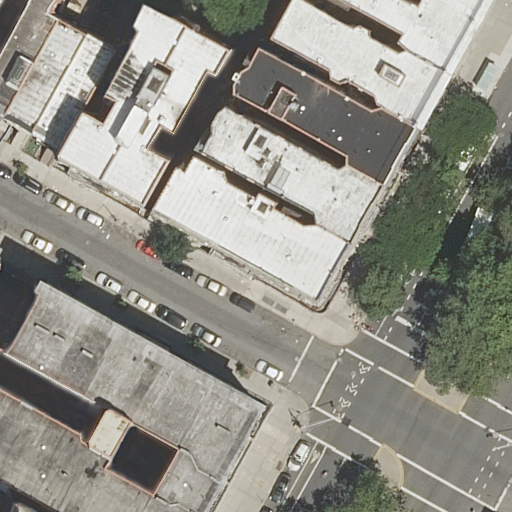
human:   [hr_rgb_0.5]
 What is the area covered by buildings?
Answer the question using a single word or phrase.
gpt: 4334m2

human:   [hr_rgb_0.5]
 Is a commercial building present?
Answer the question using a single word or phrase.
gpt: no

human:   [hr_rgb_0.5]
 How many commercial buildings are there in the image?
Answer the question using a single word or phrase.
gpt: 0

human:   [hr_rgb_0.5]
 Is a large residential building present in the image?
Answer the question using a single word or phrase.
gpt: yes

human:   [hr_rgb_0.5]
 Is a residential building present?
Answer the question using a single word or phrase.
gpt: yes

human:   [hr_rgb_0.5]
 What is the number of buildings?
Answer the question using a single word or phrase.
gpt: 11

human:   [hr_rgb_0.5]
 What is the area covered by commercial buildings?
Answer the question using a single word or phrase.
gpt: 0m2

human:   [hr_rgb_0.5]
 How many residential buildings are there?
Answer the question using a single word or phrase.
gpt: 11

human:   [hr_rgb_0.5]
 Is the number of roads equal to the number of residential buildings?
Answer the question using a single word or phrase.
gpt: no

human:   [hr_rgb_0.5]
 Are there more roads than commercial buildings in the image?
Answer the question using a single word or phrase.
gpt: yes

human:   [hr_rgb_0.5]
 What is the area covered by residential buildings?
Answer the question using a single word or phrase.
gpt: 4334m2

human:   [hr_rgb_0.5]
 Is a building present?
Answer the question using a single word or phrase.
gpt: yes

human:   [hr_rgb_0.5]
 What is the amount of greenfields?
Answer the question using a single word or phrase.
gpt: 0

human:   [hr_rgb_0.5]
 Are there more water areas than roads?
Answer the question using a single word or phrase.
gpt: no

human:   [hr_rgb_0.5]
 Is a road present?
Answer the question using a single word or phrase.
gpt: yes

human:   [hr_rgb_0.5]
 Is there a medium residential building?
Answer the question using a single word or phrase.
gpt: yes

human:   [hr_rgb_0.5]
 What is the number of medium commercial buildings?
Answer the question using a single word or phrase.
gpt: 0

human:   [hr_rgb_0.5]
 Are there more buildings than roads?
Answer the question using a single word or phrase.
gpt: yes

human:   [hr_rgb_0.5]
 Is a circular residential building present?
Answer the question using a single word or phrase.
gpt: no

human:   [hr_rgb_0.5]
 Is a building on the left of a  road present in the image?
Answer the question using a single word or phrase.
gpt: yes

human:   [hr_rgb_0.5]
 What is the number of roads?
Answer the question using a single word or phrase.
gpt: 3

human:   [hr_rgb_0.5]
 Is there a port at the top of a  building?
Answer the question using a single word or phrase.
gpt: no

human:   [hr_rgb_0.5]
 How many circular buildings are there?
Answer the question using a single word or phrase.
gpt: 0

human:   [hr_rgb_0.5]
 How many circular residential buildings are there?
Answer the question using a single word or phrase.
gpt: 0

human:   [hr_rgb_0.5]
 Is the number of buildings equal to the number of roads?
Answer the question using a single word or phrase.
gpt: no

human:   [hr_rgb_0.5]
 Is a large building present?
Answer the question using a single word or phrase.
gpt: yes

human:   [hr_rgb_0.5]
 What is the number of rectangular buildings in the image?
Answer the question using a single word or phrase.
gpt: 4

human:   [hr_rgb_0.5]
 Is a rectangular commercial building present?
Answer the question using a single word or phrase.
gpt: no

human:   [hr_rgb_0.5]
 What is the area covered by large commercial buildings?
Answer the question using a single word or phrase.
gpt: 0m2

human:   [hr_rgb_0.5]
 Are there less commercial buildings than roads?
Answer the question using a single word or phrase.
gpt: yes

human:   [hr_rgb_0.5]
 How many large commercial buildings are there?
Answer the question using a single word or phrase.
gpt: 0

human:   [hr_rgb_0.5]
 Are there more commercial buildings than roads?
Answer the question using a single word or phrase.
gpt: no

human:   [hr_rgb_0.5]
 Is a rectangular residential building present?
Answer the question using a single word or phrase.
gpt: yes

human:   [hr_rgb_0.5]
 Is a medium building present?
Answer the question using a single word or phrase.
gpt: yes

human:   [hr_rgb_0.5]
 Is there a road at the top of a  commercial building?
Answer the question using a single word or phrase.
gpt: no

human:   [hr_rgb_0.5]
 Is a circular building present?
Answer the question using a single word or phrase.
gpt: no

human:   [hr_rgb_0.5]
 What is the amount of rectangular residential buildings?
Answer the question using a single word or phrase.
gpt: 4

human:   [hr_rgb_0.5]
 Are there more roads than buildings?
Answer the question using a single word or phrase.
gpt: no

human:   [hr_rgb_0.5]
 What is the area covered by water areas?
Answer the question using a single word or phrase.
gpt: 0m2

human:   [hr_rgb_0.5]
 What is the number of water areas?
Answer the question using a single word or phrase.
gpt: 0

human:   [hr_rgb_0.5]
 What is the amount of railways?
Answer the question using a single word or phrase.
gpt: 0

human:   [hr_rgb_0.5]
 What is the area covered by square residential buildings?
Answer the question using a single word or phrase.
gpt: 0m2

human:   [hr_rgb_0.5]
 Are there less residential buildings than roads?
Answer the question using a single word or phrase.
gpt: no

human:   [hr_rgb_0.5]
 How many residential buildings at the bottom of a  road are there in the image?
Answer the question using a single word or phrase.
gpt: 1

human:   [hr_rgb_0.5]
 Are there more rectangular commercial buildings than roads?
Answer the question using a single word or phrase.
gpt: no

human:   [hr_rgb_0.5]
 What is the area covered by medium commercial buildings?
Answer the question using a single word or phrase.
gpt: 0m2

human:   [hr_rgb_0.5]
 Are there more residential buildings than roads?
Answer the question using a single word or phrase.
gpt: yes

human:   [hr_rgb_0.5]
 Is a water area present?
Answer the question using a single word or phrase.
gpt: no

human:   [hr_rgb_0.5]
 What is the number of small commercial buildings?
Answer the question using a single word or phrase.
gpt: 0

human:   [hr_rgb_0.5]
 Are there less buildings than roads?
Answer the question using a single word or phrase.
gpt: no

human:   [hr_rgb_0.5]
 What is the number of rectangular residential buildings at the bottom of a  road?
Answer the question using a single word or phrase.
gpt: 1

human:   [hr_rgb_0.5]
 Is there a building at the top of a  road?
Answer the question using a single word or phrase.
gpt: yes

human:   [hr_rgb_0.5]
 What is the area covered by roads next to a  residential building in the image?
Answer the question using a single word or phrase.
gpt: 0m2

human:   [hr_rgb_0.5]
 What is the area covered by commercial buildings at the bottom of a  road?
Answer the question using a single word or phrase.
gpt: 0m2

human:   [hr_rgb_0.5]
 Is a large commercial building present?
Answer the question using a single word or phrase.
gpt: no

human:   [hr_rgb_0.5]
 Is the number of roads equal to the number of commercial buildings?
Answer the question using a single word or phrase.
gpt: no

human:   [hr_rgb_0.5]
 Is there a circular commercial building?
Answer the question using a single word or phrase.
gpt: no

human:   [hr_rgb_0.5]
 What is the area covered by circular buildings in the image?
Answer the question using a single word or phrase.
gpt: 0m2

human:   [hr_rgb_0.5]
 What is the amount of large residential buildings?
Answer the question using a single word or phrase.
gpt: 2

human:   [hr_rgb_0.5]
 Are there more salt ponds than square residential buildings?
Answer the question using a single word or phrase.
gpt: no

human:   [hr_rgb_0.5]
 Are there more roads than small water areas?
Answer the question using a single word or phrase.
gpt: yes

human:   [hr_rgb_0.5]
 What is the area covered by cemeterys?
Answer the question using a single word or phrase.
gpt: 0m2

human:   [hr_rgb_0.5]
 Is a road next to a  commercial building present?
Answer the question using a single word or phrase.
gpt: no

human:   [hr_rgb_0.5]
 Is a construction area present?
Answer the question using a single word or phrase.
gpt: no